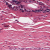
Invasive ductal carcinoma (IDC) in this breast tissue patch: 0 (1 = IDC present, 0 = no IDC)